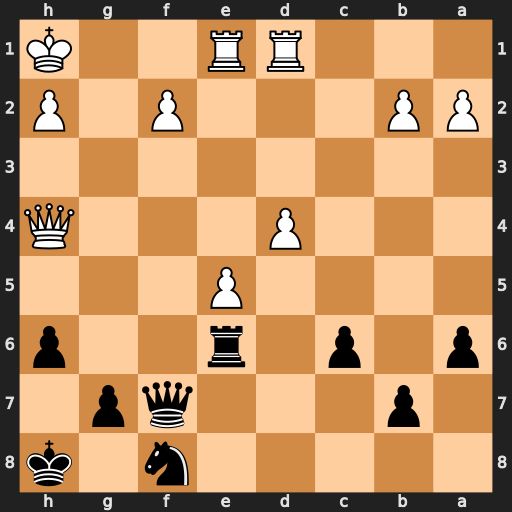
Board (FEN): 5n1k/1p3qp1/p1p1r2p/4P3/3P3Q/8/PP3P1P/3RR2K
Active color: b
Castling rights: -
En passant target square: -
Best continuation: Qf3+ Kg1 Rg6+ Kf1 Rg4 Qg3 Rxg3